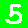
Digit: 5